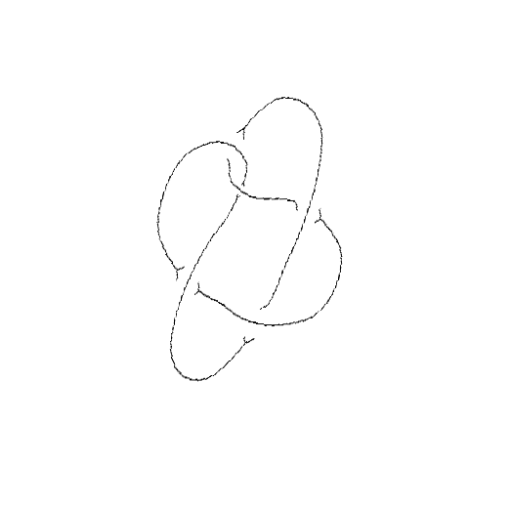
Crossing number: 5